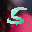
Label: 5